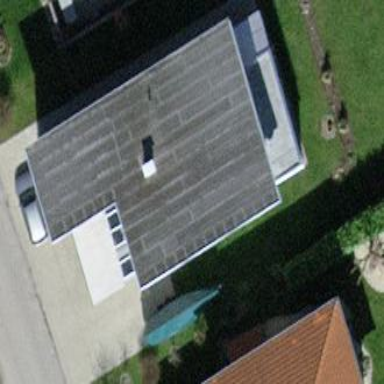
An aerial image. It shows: Skillion-roofed building.